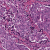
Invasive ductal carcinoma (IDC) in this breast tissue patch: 1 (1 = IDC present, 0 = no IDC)